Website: bh-photo
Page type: account-selection
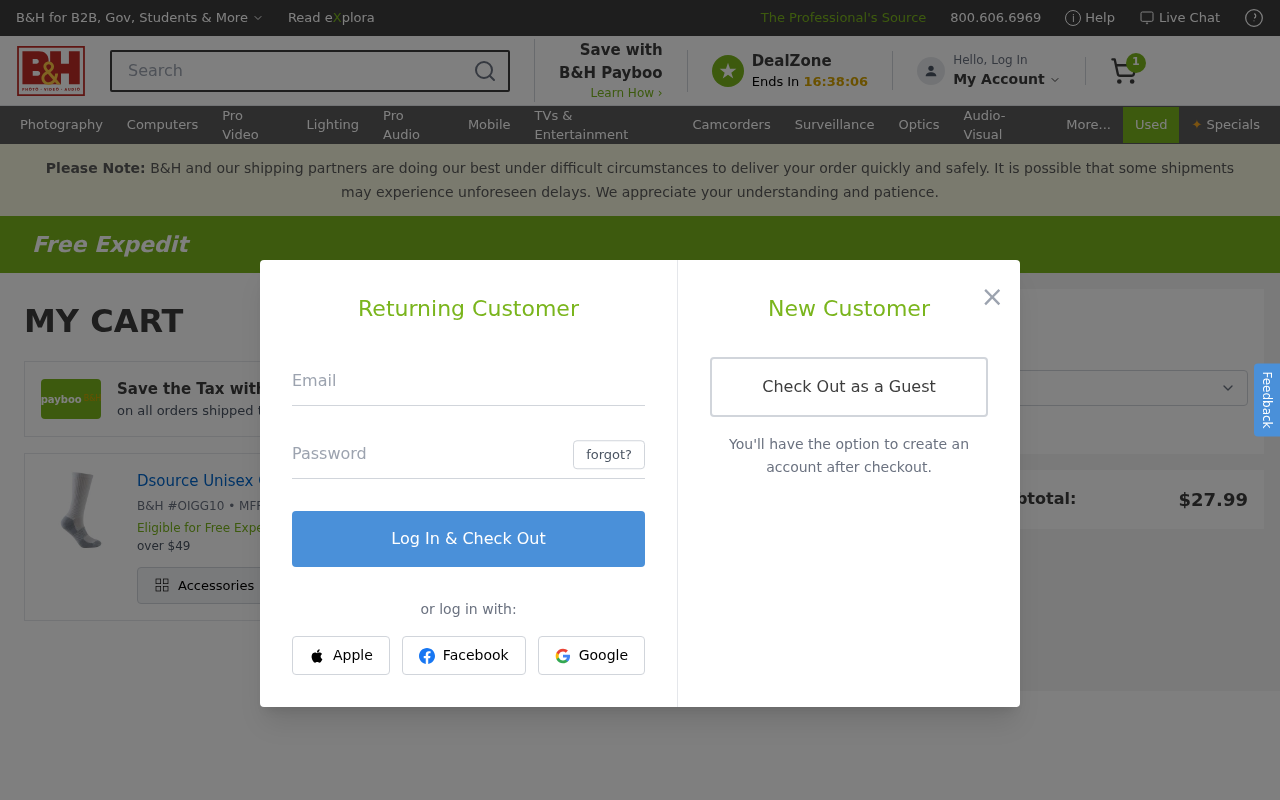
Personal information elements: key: PII_EMAIL
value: wendyford@gmail.com
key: PII_POSTCODE
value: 54473
Product elements: key: PRODUCT1_NAME
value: Dsource Unisex Copper Athletic Cushion Crew Socks for Hiking Travel 1 Pair White Meduim
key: PRODUCT1_QUANTITY
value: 1
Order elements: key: ORDER_NUM_ITEMS
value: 1
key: ORDER_SUBTOTAL
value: $27.99
Search elements: key: HEADER_SEARCH
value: Search
Other elements: key: BH_ITEM_NUMBER
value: OIGG10
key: MFR_NUMBER
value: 55661K